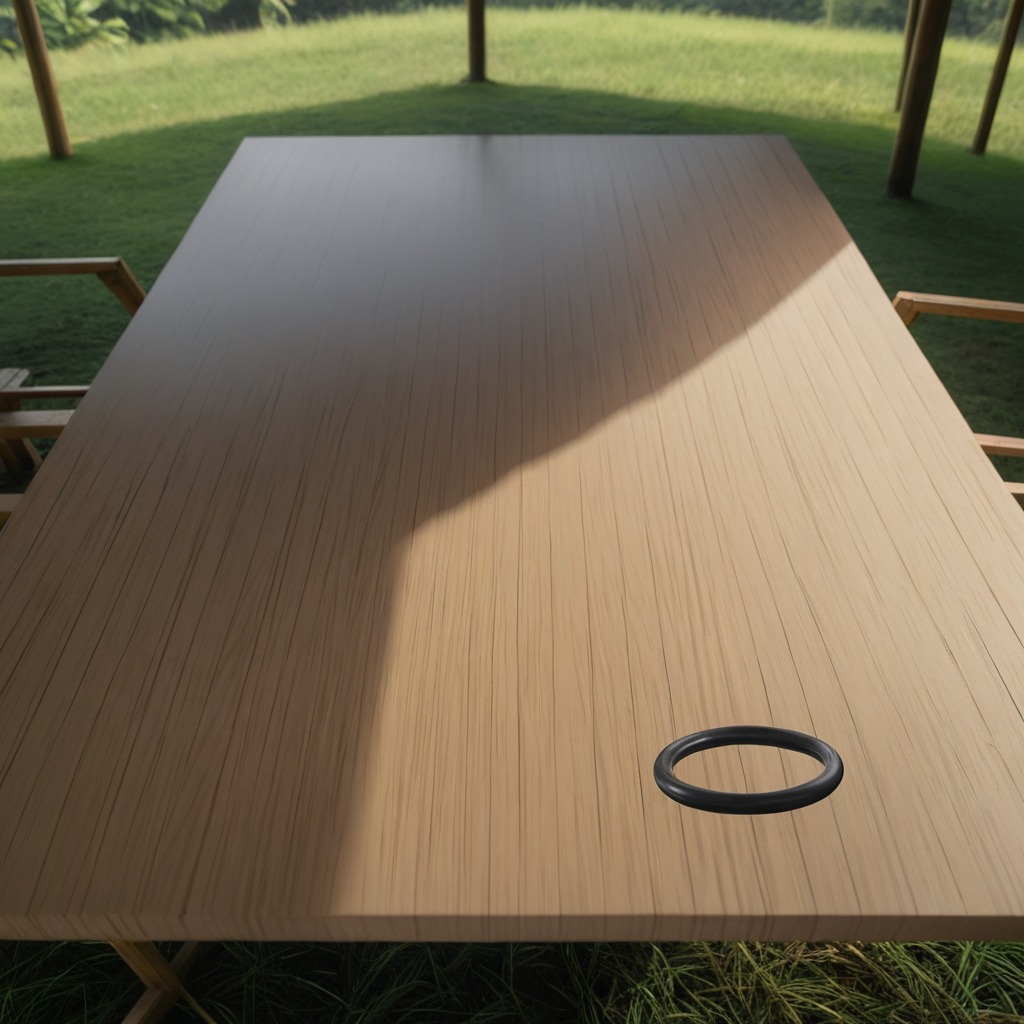
A rubber O-ring is lying on the wooden table.